Question: I want to create a 'layout' (doesn't matter which one) that separated to 3 parts, and the 2 outter parts (left & right) will include a 'TextView'. Like this:

How exactly do I do this?
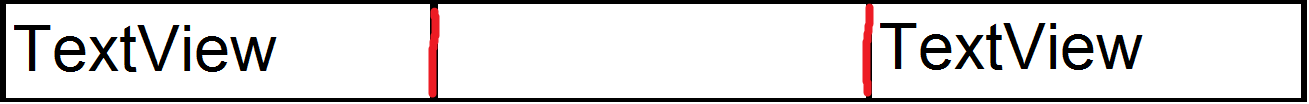
Answer: You just have to do your own adjustments in the code below.
Example:
'''
<?xml version="1.0" encoding="utf-8"?>
<LinearLayout xmlns:android="http://schemas.android.com/apk/res/android"
android:layout_width="match_parent"
android:layout_height="match_parent"
android:orientation="horizontal" >
<TextView
android:id="@+id/text1"
android:layout_width="130dp"
android:layout_height="wrap_content"
android:maxLines="1"
android:maxWidth="130dp"
android:textAppearance="?android:attr/textAppearanceSmall" />
<View
android:id="@+id/divider1"
android:layout_width="1dp"
android:layout_height="20dp"
android:layout_marginTop="5dp"
android:layout_marginLeft="2dp"
android:layout_marginRight="2dp"
android:background="#00BDFF" />
<TextView
android:id="@+id/text2"
android:layout_width="65dp"
android:layout_height="wrap_content"
android:layout_marginRight="5dp"
android:gravity="right"
android:maxLength="8"
android:maxWidth="65dp"
android:textAppearance="?android:attr/textAppearanceSmall" />
<View
android:id="@+id/divider2"
android:layout_width="1dp"
android:layout_height="20dp"
android:layout_marginTop="5dp"
android:background="#00BDFF" />
<TextView
android:id="@+id/text3"
android:layout_width="70dp"
android:layout_height="wrap_content"
android:gravity="right"
android:maxLength="8"
android:maxWidth="70dp"
android:textAppearance="?android:attr/textAppearanceSmall" />
</LinearLayout>
'''